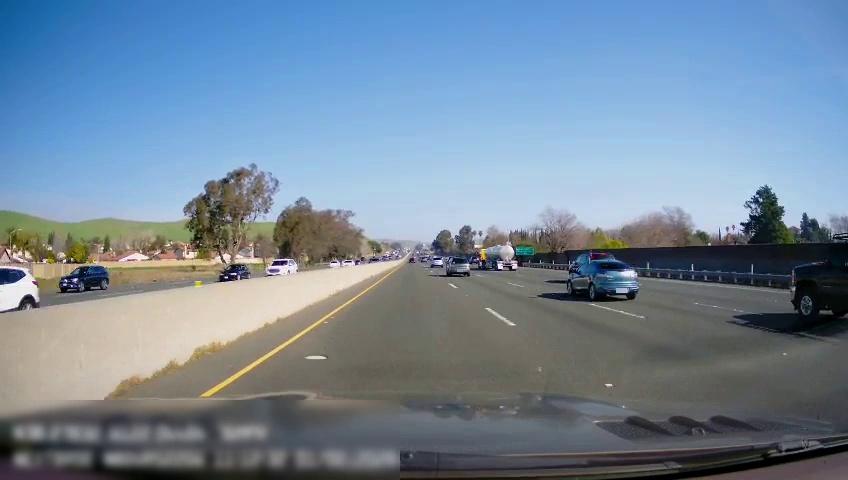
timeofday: Day
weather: Sunny
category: Drivable Space
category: Drivable Space
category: Vehicles | Car
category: Vehicles | Car
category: Vehicles | Car
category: Vehicles | Car
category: Vehicles | Car
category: Vehicles | SUV
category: Vehicles | Car
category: Vehicles | SUV
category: Vehicles | Truck
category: Vehicles | SUV
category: Vehicles | Other LV
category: Vehicles | Car
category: Vehicles | Car
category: Lanes | Alternate Lane
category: Lanes | Current Lane
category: Lanes | Current Lane
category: Lanes | Alternate Lane
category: Traffic | Signs